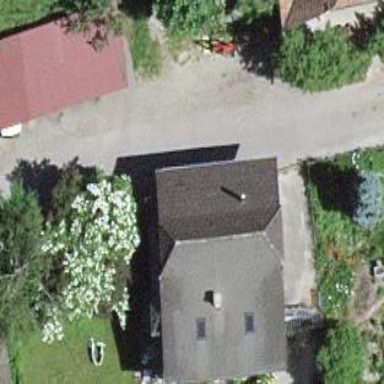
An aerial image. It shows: Residential building.